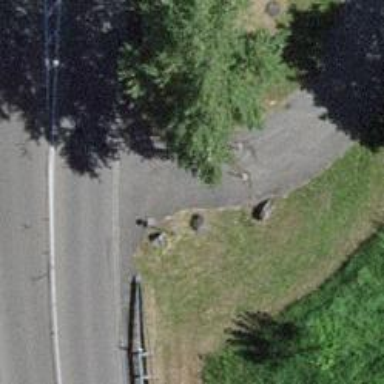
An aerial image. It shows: Bollard barrier.